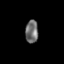
Tissue: skin
Cell type: Epithelial cells
Senescence score: 0.2462
Nuclear area (px): 288
Mean DAPI intensity: 109.281